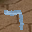
Label: 7